Question: I have a dialog form with a mixture of design-time and run-time added controls. Each of these controls is hosted in a Panel. Each panel has FillStyle.Top set.
At run time I add a UserControl to a panel:
'''
public NetworkDiscoveryDialog(CSNetworkDiscovery networkDiscovery) : this()
{
NetworkDiscovery = networkDiscovery;
SnmpCommunitiesUserControl = new SnmpCommunitiesUserControl(NetworkDiscovery.SnmpCommunitiesSetting);
panel2.Controls.Add(SnmpCommunitiesUserControl);
}
public partial class SnmpCommunitiesUserControl : UserControl
{
public SnmpSetting SnmpSetting { get; set; }
public SnmpCommunitiesUserControl()
{
InitializeComponent();
Anchor = (AnchorStyles.Top | AnchorStyles.Left);
Dock = DockStyle.Fill;
}
public SnmpCommunitiesUserControl(SnmpSetting snmpSetting)
: this()
{
SnmpSetting = snmpSetting;
}
}
'''
Unfortunately, SnmpCommunitiesUserControl does not have the same position as the controls which were added at design-time.
I have tried:
- - -
None of these seem to have any effect on the run-time added UserControl.
Previously, I was passing a 'Location' parameter to my UserControl's constructor. This allowed me to set the Location of the UserControl, but was not a maintainable solution.
How should I be going about doing this?
EDIT:
My current solution is to nest a a second panel inside of the first panel. I clear all margins and padding for both panels. The parent panel has Dock.Top with its child have Dock.Fill. Then, I set the child's Left/Right padding to 10. This causes the run-time added control to appear in the proper place. I'm not happy with this solution, though.

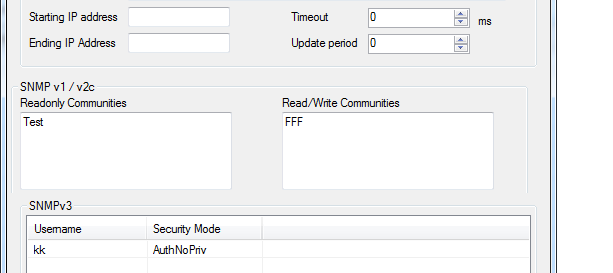
Answer: You should set Location and Size Properties by yourself or you can set Dock property of the new control. Another way is change your host panel to the StackLayoutPanel or TableLayoutPanel.